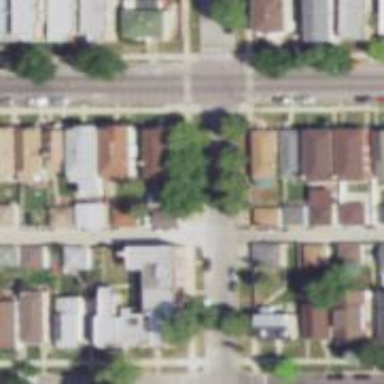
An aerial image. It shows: Alley classified as service road.